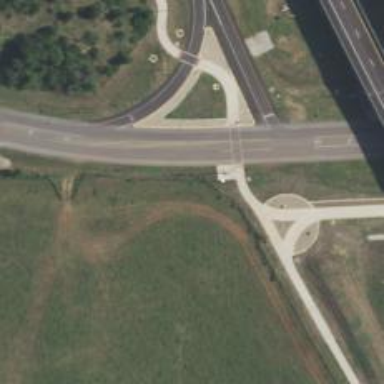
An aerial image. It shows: Asphalt path with marked crossing for both pedestrians and cyclists.